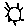
Label: sun